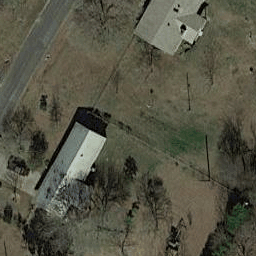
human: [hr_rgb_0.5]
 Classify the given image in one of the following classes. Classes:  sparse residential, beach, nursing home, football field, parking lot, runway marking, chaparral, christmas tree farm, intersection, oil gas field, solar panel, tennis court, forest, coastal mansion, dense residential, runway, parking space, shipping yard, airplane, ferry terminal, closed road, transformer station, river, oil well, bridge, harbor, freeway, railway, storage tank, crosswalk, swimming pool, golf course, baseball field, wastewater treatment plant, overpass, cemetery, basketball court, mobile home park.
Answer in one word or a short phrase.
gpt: sparse residential